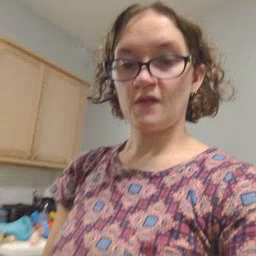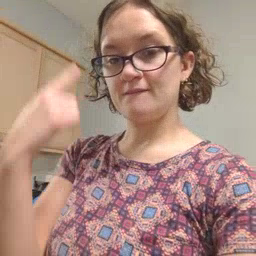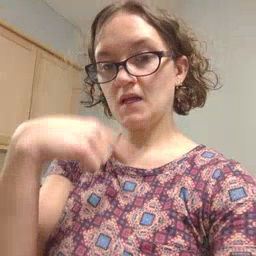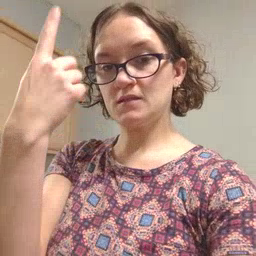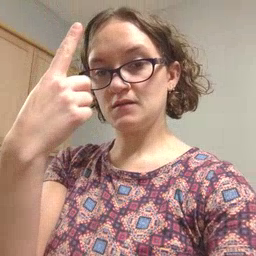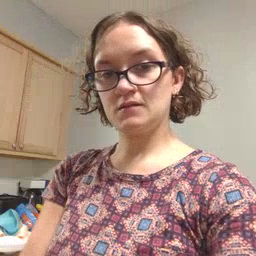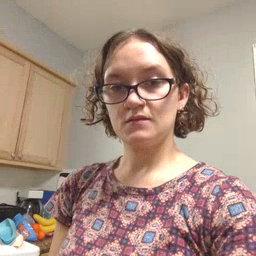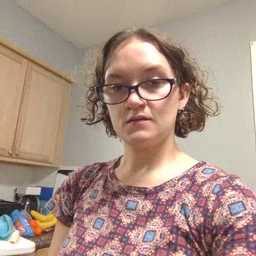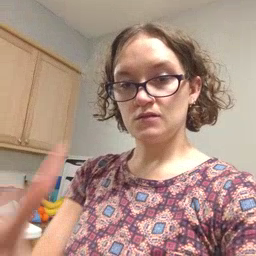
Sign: face